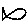
Label: fish